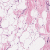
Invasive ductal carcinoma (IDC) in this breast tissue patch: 0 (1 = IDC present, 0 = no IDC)